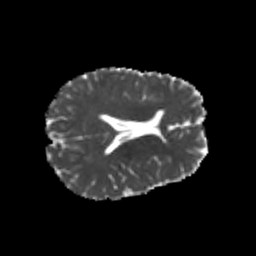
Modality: MD
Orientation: axial
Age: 24
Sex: male
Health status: healthy
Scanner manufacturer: philips
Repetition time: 7.478 s
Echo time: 0.08753 s